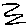
Label: zigzag